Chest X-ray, PA view. Patient: 23 years old, sex M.
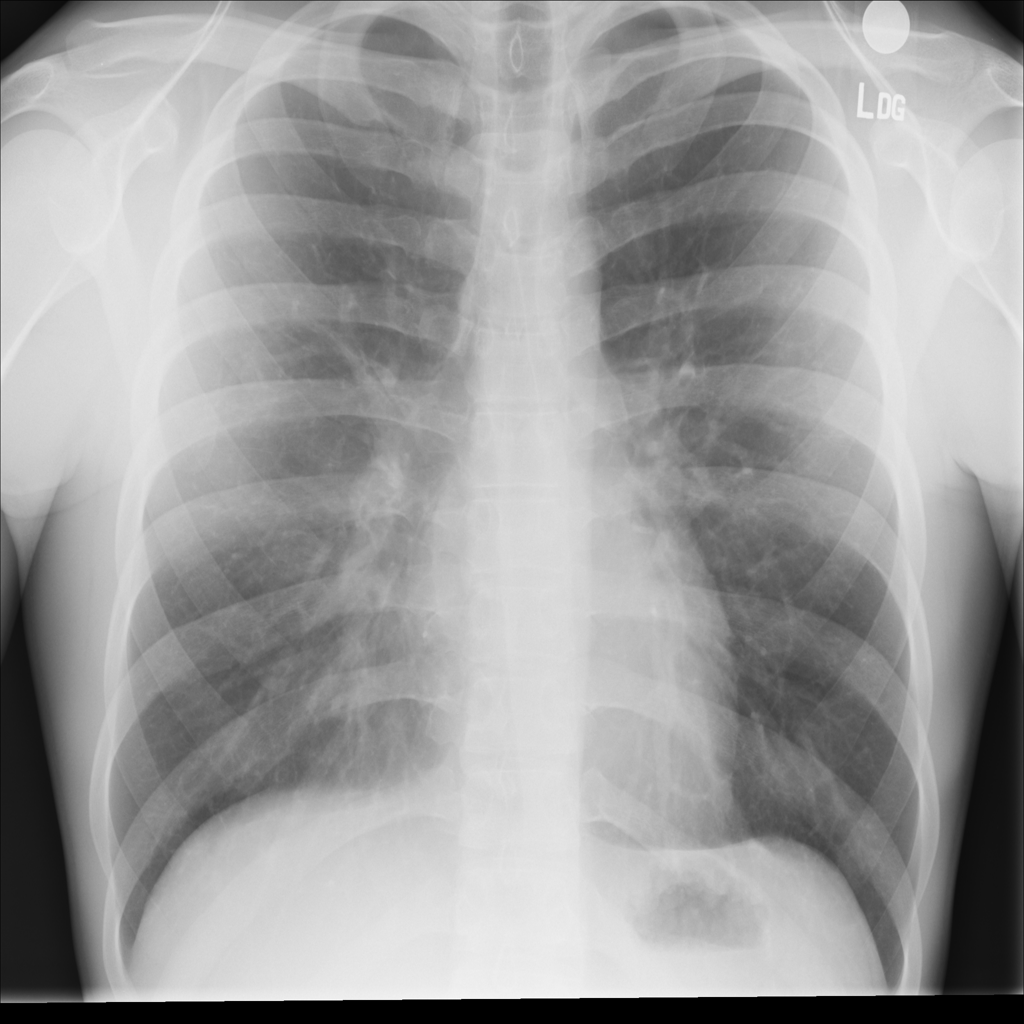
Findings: No Finding